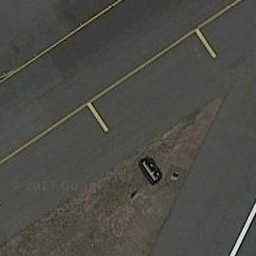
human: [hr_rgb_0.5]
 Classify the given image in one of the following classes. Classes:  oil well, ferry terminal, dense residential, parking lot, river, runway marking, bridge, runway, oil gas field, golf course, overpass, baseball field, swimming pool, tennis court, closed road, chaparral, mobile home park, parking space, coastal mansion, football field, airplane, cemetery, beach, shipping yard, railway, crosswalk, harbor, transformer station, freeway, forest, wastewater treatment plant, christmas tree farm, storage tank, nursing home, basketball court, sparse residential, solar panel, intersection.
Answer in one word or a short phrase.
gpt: runway marking